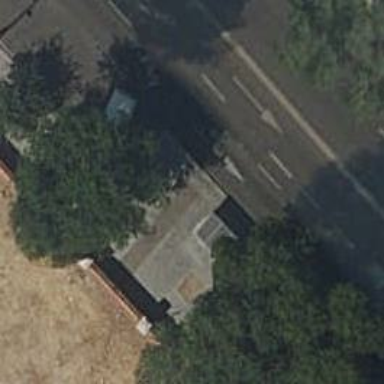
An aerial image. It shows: Bus stop with sheltered platform for public transport.